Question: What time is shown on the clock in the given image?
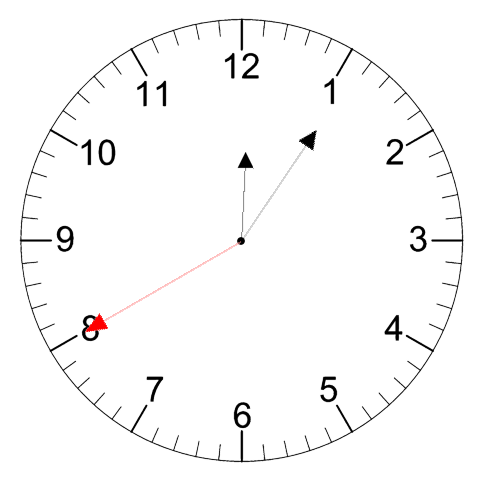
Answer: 12:05:40